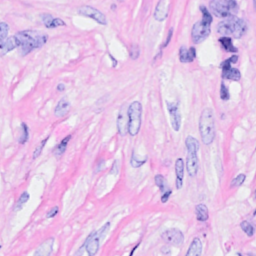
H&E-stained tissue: Breast